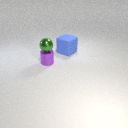
small green metal sphere above small purple metal cylinder